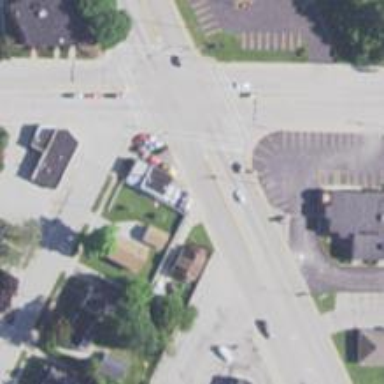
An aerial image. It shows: Marked road crossing.